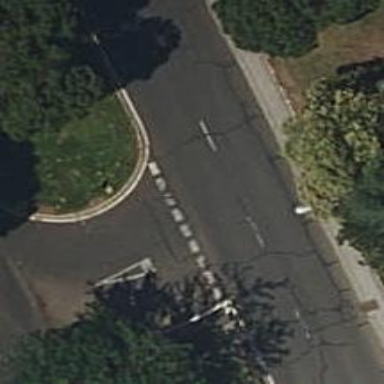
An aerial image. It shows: Tertiary_link road with asphalt surface.